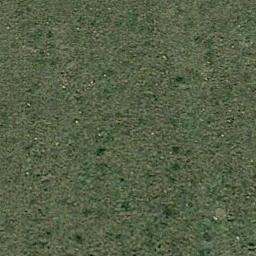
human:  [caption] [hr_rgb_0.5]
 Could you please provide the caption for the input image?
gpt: The meadow is dense but uneven .

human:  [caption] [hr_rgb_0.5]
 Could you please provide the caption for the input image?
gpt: The entire image is dominated by grass .

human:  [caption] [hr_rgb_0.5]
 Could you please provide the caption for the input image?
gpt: This meadow has dense lower grasses and some taller grasses and some white wild flowers are also on the meadow .

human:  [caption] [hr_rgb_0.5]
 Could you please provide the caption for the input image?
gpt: A large lush green meadow covered with green grass .

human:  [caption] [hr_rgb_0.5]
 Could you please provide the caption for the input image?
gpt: There are some green bushes and white gravels on the green meadow .